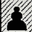
Piece: bP